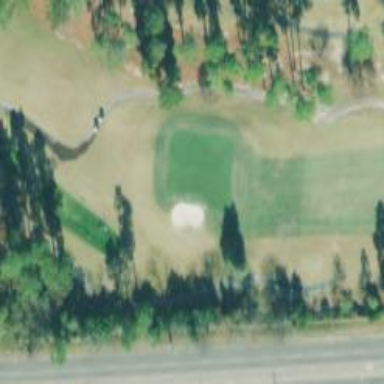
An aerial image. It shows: View of golf hole.